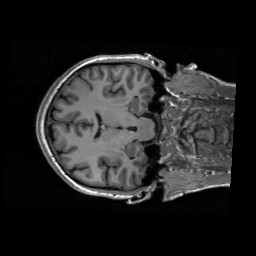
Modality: T1w
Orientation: axial